Interaction volume radius: 5 \u00c5
Interaction volume height: 15 \u00c5
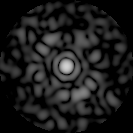
Disorder parameter: 0.8098